Question: I can able to annotate the web pages using Portia web crawler, my question is how can use the Regex while extracting the data.
For Example,
I have extracted Location filed from a page
Output looks like,
Location : Location xyz,abc

But I need only the xyz,abc values.
I have googled for solutions, but not getting more information.
Could you explain about regex in Portia scrapy?
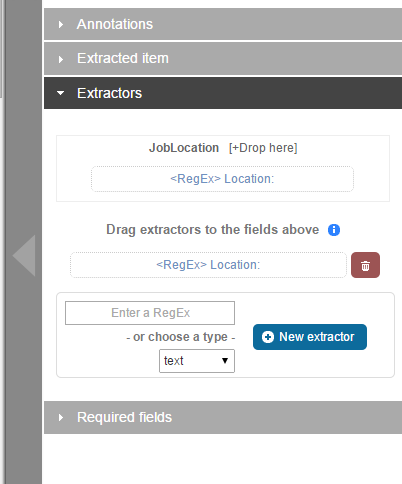
Answer: You need to use capture groups to extract the data so in this case:
'''
Location: (.*)
'''
This tells portia to extract all data following the 'Location:' string.
If for example you only wanted to extract all of the data between 'Location:' and the ',' you could use the following:
'''
Location: (.*),
'''
You can also place information inside the capture group so all data up to and including your pattern is extracted.